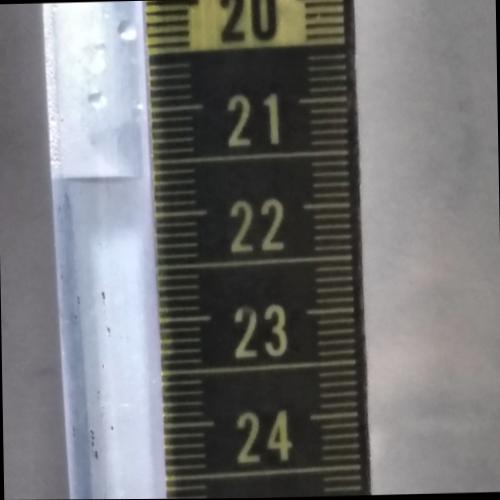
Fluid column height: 21.6 cm